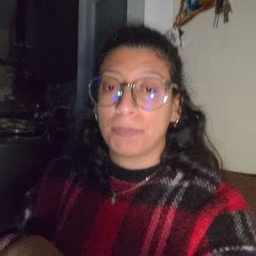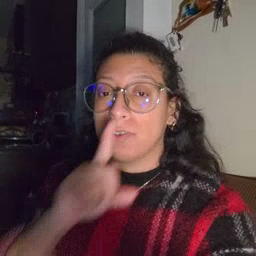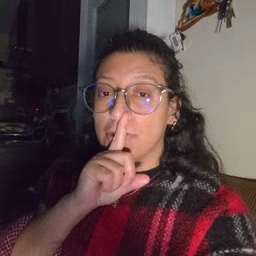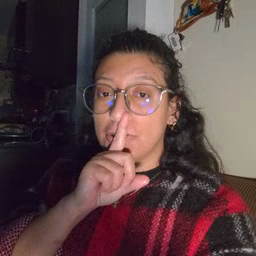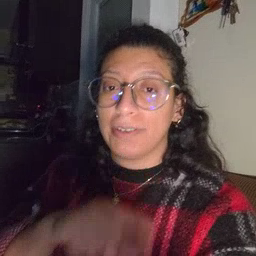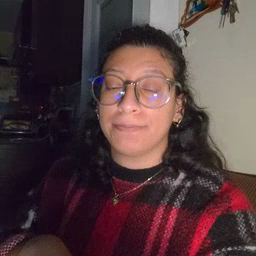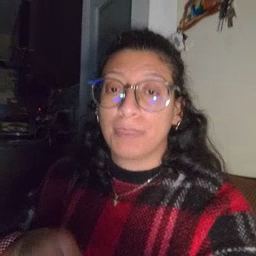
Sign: shhh